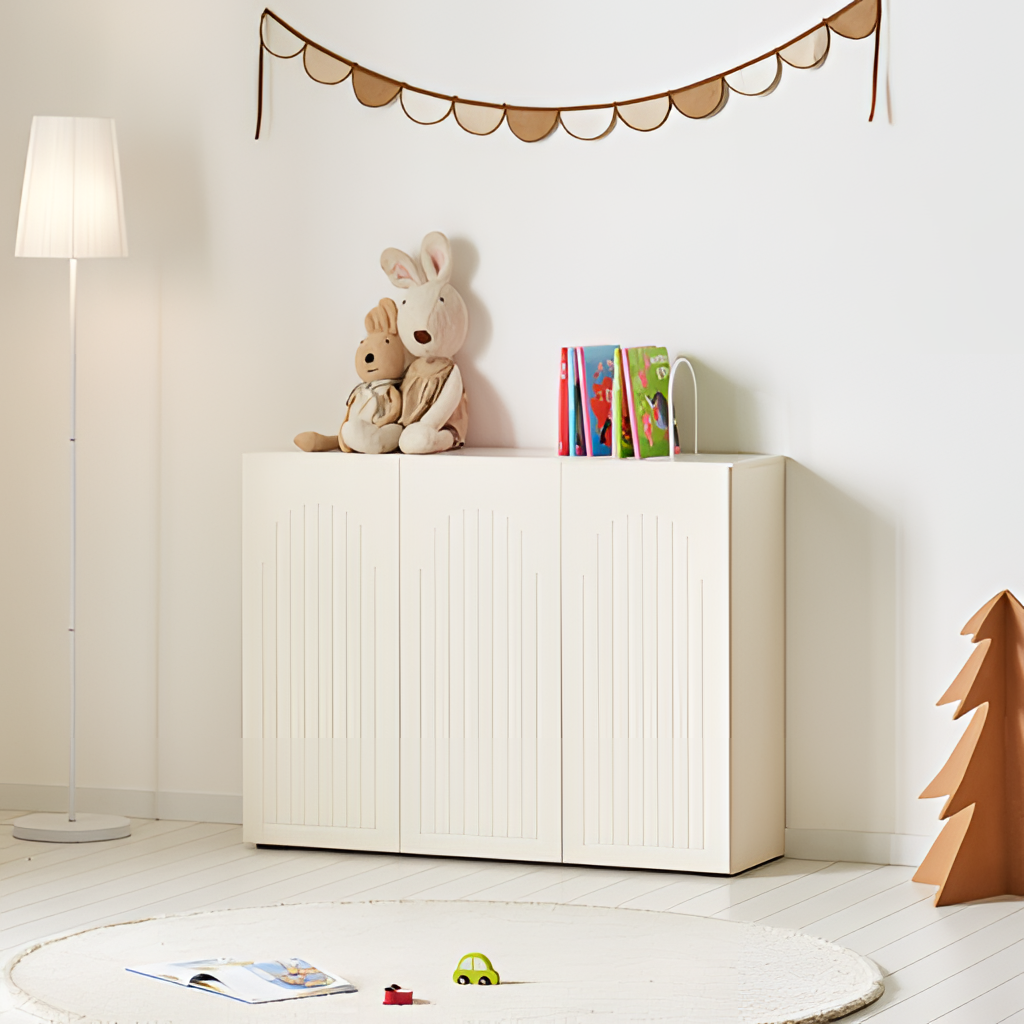
cream wood cabinet, living room, wood flooring, with plank pattern, paint wallpaper, with solid pattern, modern